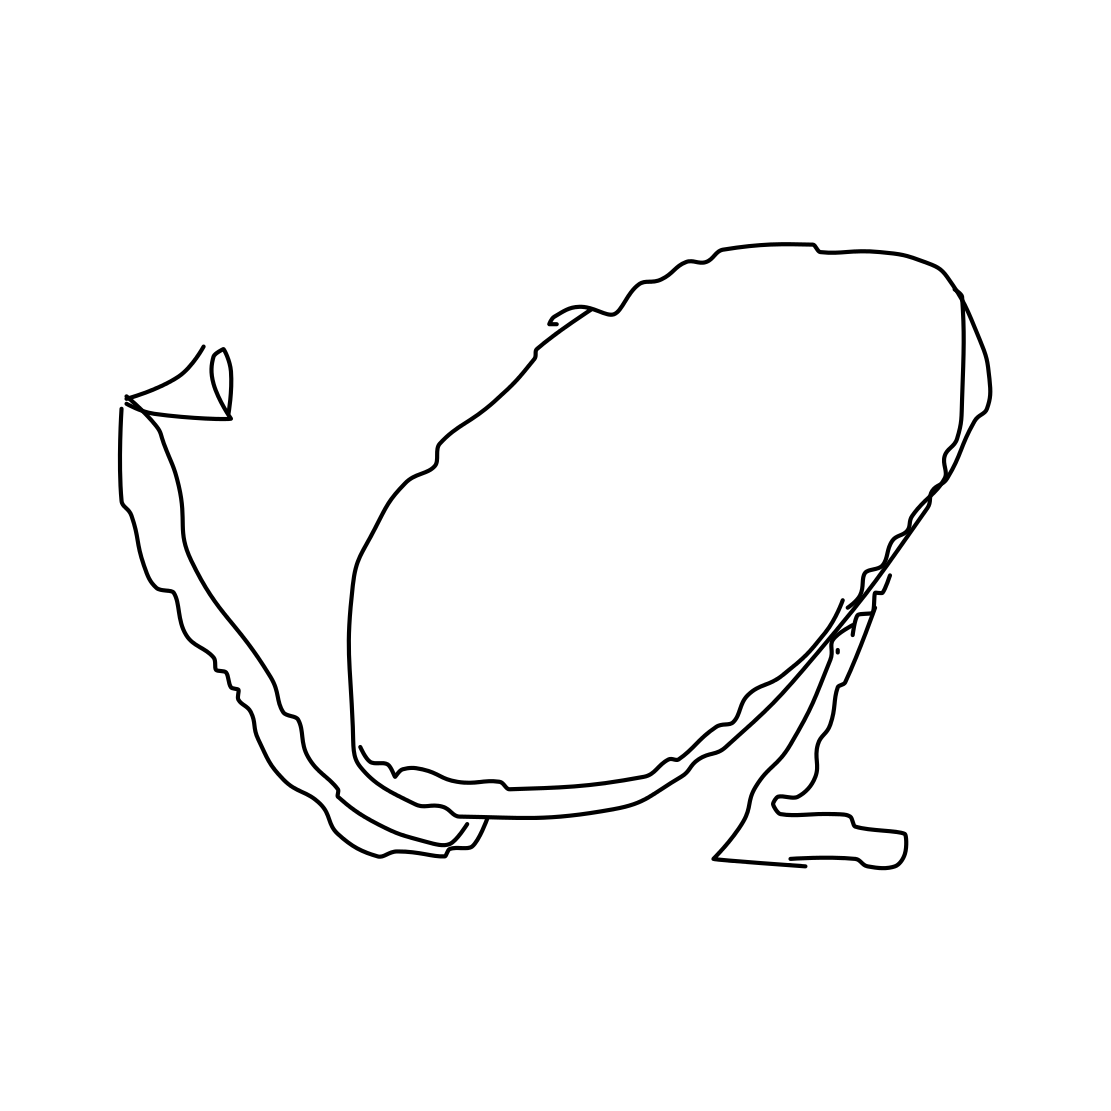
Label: satellite dish